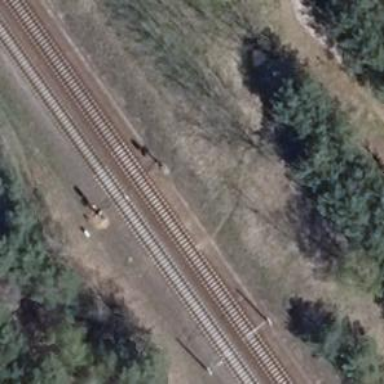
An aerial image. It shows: Railway signal.